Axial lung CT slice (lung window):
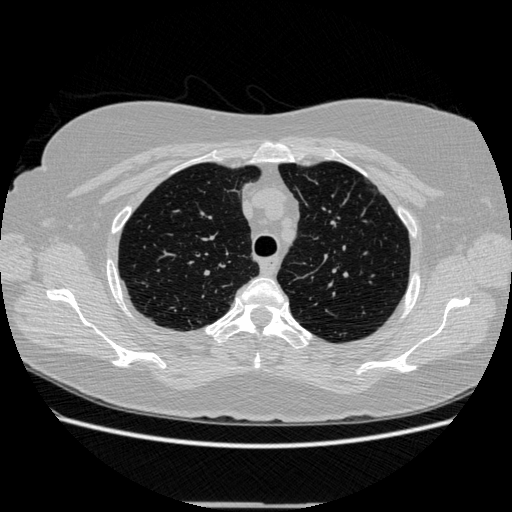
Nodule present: no